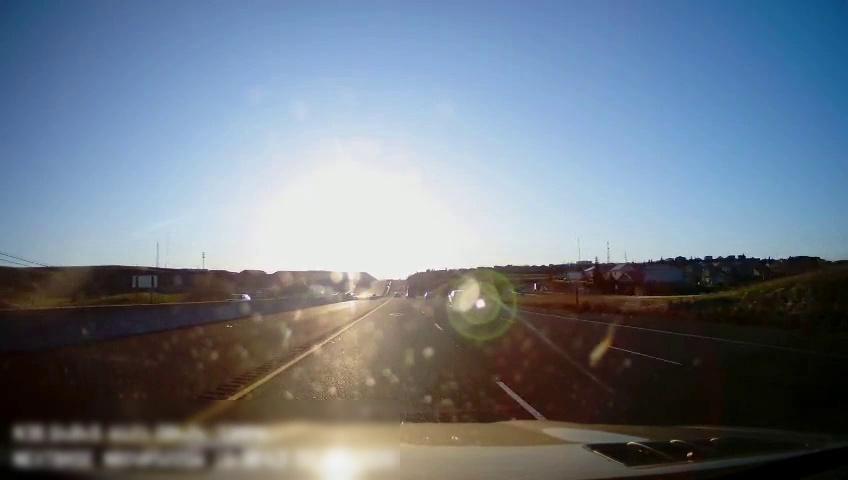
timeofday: Day
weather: Sunny
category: Drivable Space
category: Drivable Space
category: Vehicles | Car
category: Vehicles | Truck
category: Vehicles | Car
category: Lanes | Current Lane
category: Lanes | Current Lane
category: Lanes | Alternate Lane
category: Lanes | Alternate Lane